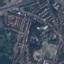
Label: Residential